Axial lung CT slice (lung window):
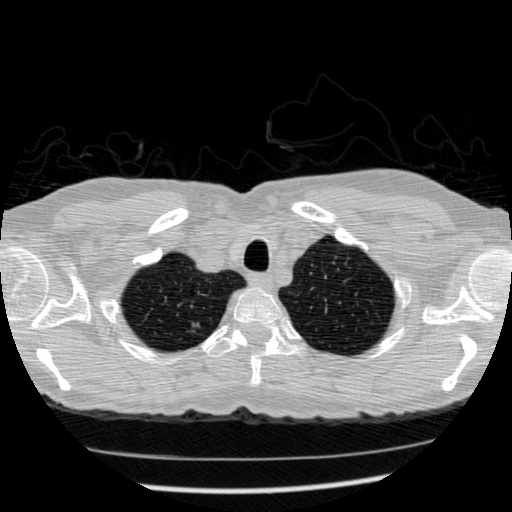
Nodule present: yes
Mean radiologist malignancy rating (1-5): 3.5